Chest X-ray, PA view. Patient: 36 years old, sex F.
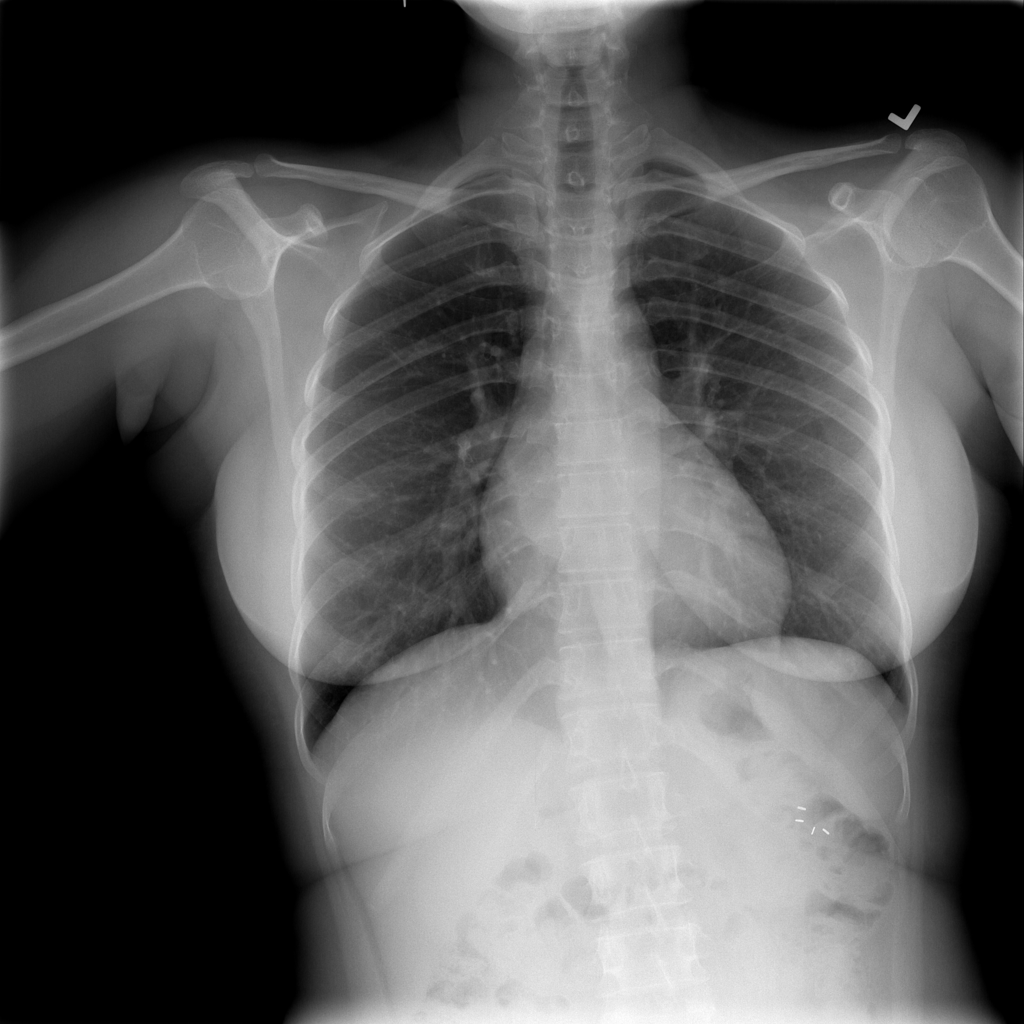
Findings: No Finding